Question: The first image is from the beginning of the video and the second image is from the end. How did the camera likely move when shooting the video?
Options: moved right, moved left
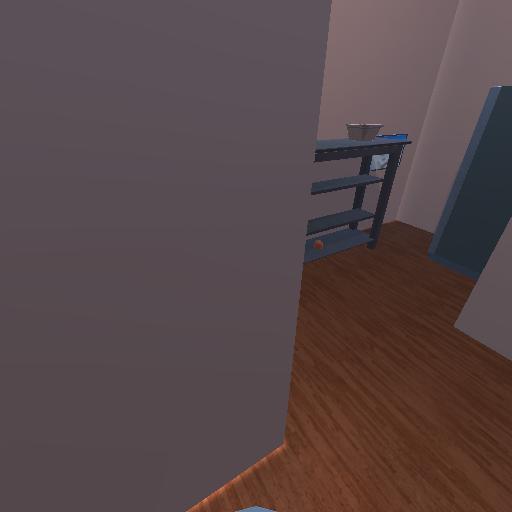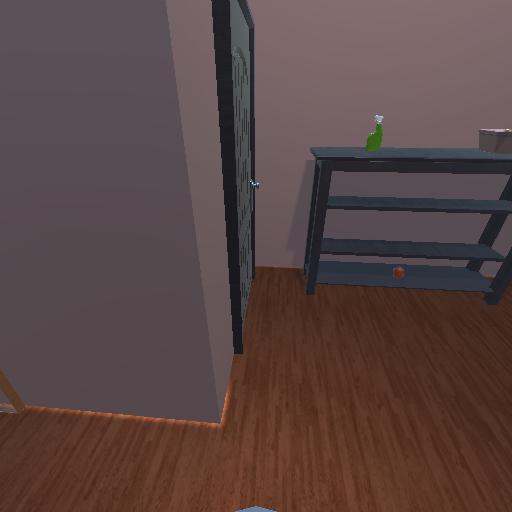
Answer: moved right